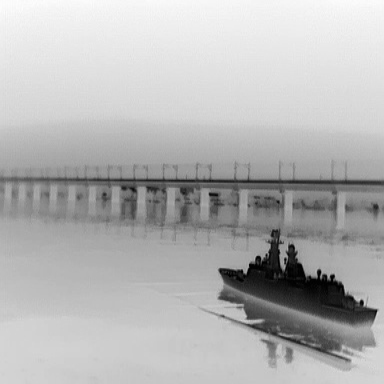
There is a warship in the infrared image.